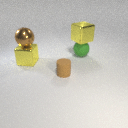
large green rubber sphere behind small brown rubber cylinder